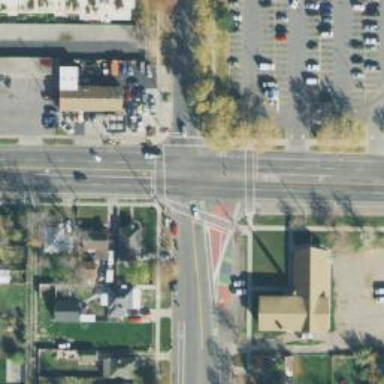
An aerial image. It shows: Crossing on the road with line markings.